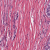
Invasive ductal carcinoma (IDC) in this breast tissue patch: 0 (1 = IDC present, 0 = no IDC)